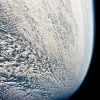
Label: cloud